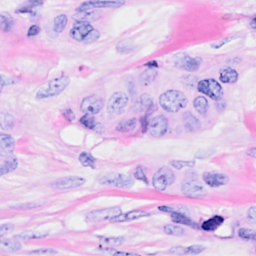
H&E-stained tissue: Breast